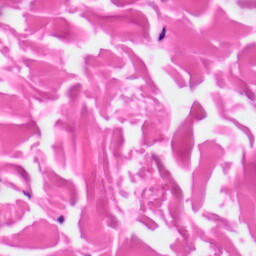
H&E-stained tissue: Skin